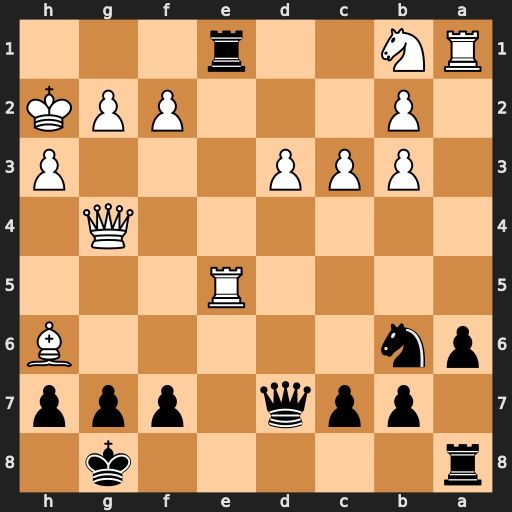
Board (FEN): r5k1/1ppq1ppp/pn5B/4R3/6Q1/1PPP3P/1P3PPK/RN2r3
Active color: b
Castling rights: -
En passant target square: -
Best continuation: Qxg4 hxg4 Rxe5